Interaction volume radius: 5 \u00c5
Interaction volume height: 40 \u00c5
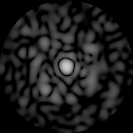
Disorder parameter: 0.8114